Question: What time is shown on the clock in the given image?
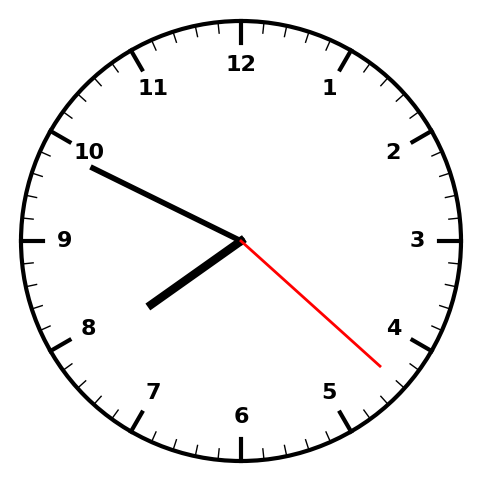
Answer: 07:49:22